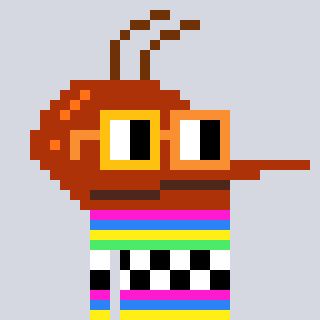
a pixel art character with square yellow and orange glasses, a mosquito-shaped head and a redpinkish-colored body on a cool background